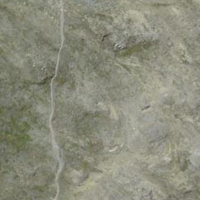
EUNIS habitat code: 31
Species observed at this site:
Doronicum grandiflorum